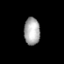
Tissue: prostate
Cell type: T cells
Senescence score: 0.3197
Nuclear area (px): 430
Mean DAPI intensity: 168.581